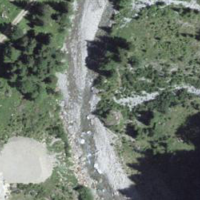
EUNIS habitat code: 50
Species observed at this site:
Lasiommata maera